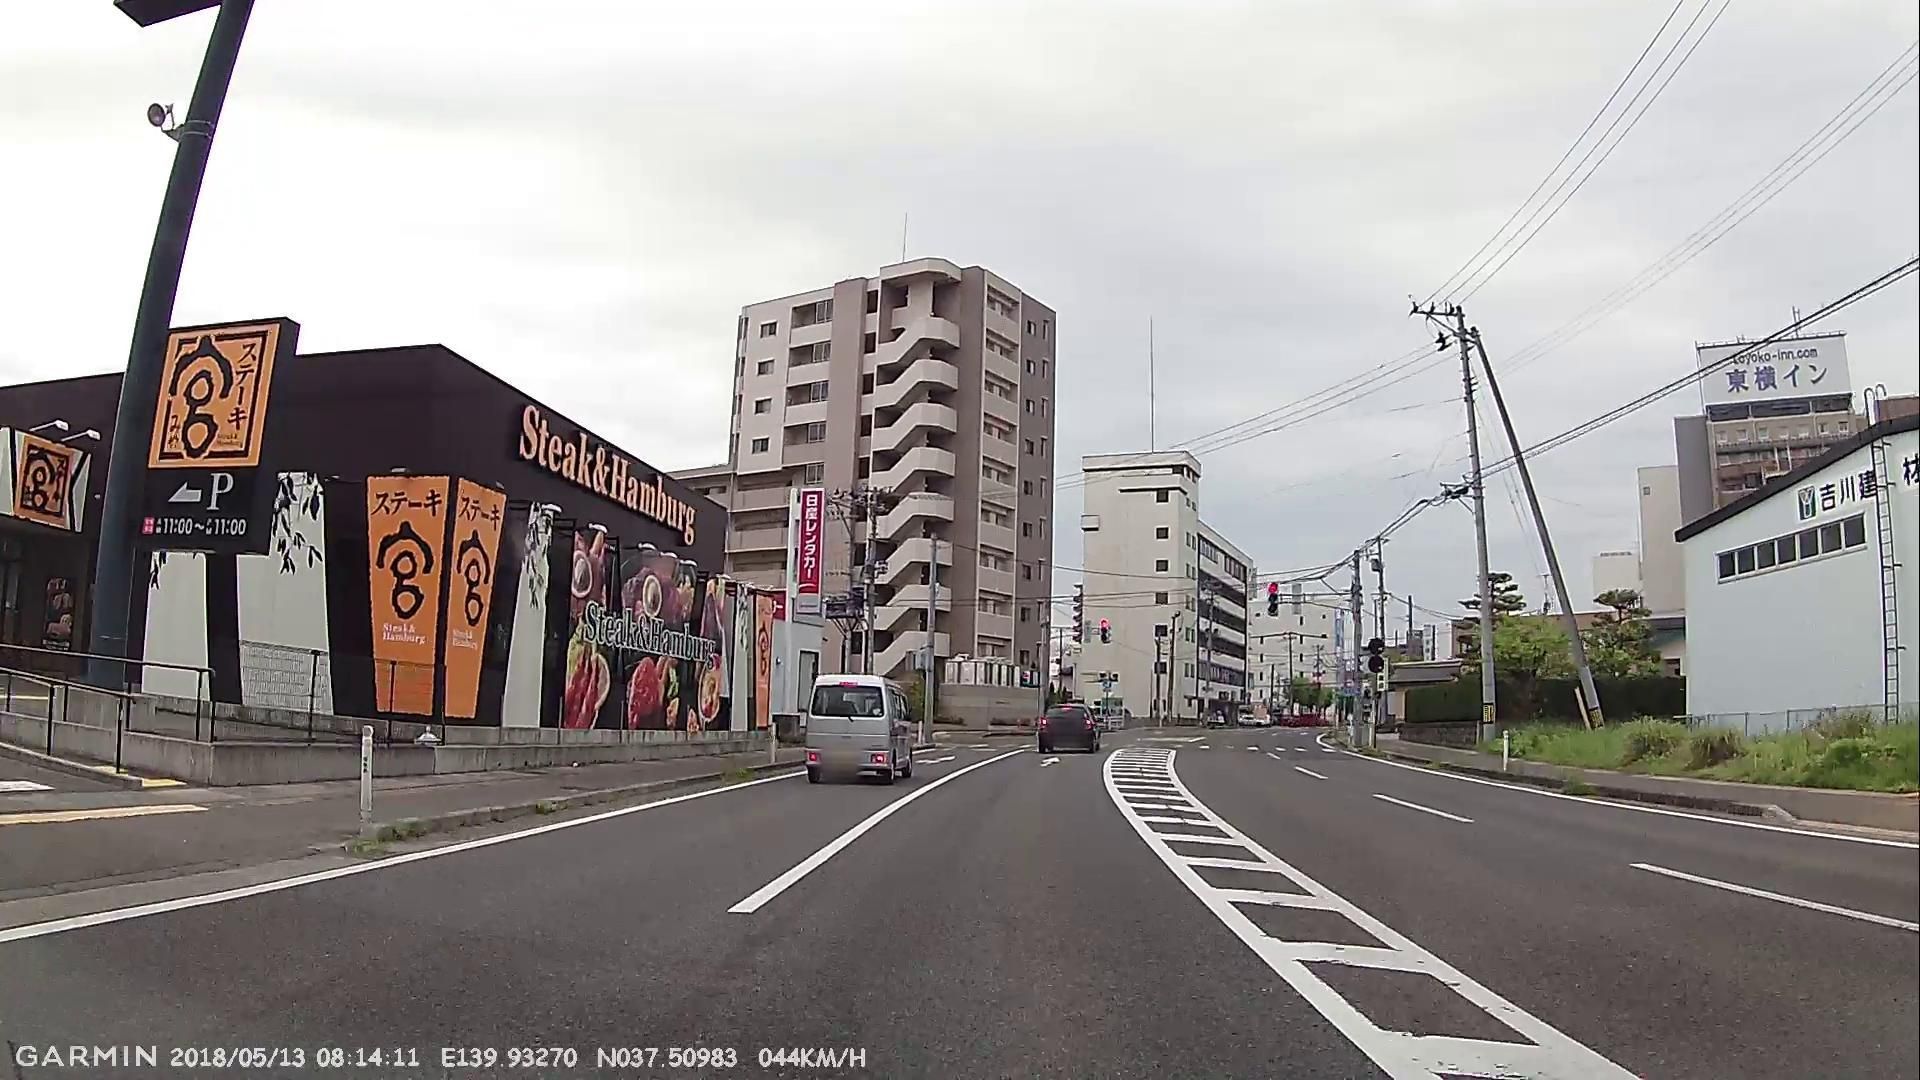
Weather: cloudy
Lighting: day
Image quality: good
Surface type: driving surface
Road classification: trunk
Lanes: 2.0
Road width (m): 2.5, 3
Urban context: urban centre
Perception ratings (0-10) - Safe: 0.95, Lively: 6.45, Beautiful: 6.81, Boring: 2.46, Depressing: 7.73, Wealthy: 4.53